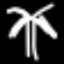
Label: palm tree